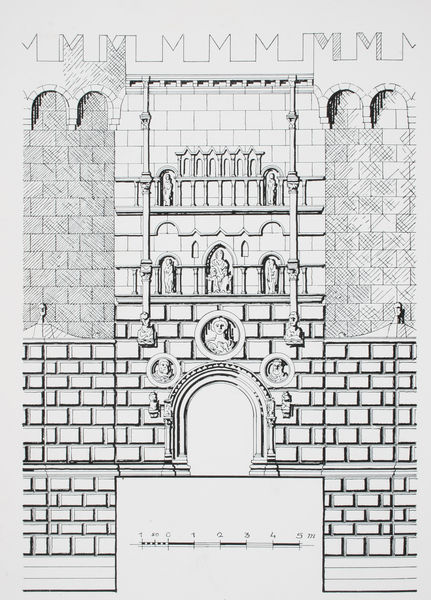
Titel: Rekonstruktionsversuch der Eingangsfassade der Brückentoranlage zu Capua
Künstler: Liphantes
Standort: Capua
Institution: Brückentoranlage
Schlagwörter: weiß, menschen, ausschnitt, fenster, schwarz, skizze, säule, säulen, tür, zeichnung, dach, gebäude, schloss, gesichter, wand, architektur, sockel, stein, steine, portrait, porträt, brüstung, gitter, kirche, figur, kreis, rund, tondo, turm, skulptur, statue, balkon, ansicht, bogen, fassade, studie, mauer, ziegel, grafik, graphik, pilaster, figuren, rundbogen, könig, spitz, symmetrie, büste, tor, zinnen, bögen, eingang, fugen, arkade, ruine, burg, medaillon, kloster, palast, torbogen, porträts, festung, mauerwerk, druck, schraffur, schrafur, stich, kreise, bleistift, entwurf, bildnisse, portraits, ritter, kapitelle, fries, gemäuer, portal, rustika, wappen, sims, gesims, skulpturen, quader, statuen, zwerggalerie, rundbögen, gärtner, frontansicht, etagen, plan, büsten, kupferstich, querschnitt, rosetten, schutz, legende, archivolte, rekonstruktion, zinne, riss, bauwerk, bauplastik, massstab, aufriss, nischen, bauplan, rustizierung, brückentor, durchfahrt, romanisch, fundament, steinquader, rustica, gliederung, bossen, quadermauerwerk, tondi, maß, maßeinheit, sachatten, bosse, gewände, unterirdisch, medaillons, rundbogenfries, zeigel, medallions, ornement, skulpturenschmuck, ornemente, madaillons, toranlage, gewändeportal, gewändesäulen, schwalbenschwänze, maßstab portal rundbögen, vorhaben